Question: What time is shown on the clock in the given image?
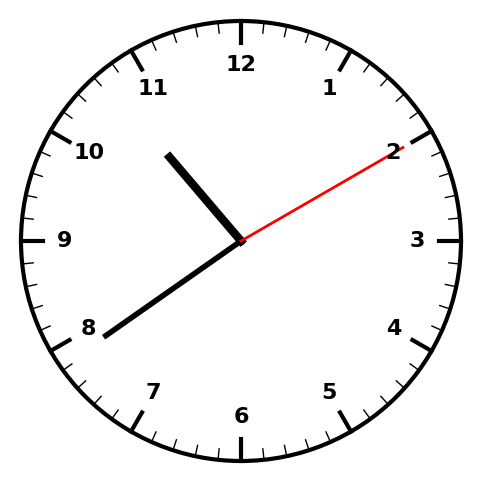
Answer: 10:39:10